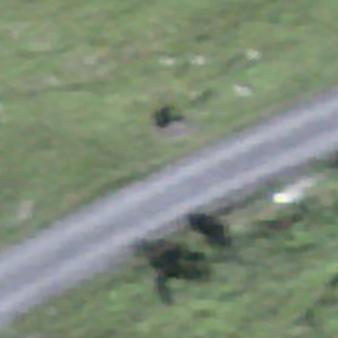
Label: other